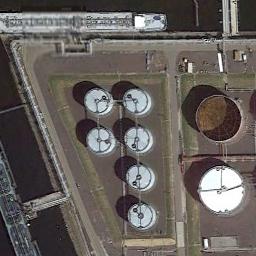
Label: storage tanks